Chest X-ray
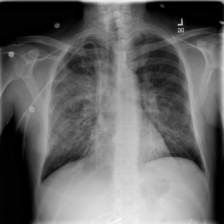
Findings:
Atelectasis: negative
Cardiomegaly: negative
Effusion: negative
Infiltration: positive
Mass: positive
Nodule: negative
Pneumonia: negative
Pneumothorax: negative
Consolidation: negative
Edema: negative
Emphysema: negative
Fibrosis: positive
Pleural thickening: positive
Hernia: negative